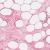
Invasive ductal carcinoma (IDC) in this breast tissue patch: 0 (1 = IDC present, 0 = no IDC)